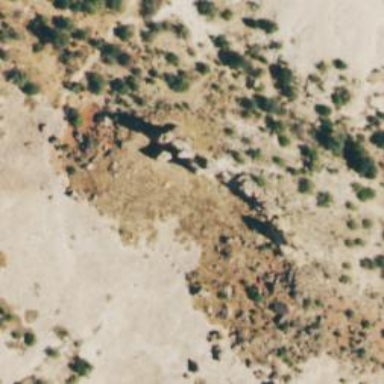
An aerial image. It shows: Archaeological site with historical significance.